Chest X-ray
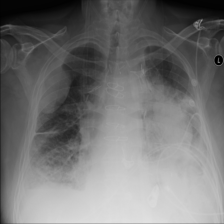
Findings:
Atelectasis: negative
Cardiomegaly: negative
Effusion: negative
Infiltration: positive
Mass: negative
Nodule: negative
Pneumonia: negative
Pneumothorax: negative
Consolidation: negative
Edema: negative
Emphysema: negative
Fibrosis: negative
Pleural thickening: negative
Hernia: negative